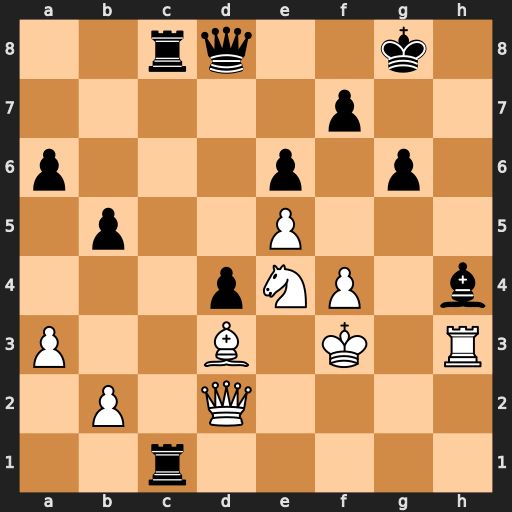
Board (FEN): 2rq2k1/5p2/p3p1p1/1p2P3/3pNP1b/P2B1K1R/1P1Q4/2r5
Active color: w
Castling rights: -
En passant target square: -
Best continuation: Qh2 Qd5 Rxh4 Kf8 Rh7